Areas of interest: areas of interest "Hehai University Jiangning Campus Yifu Library"
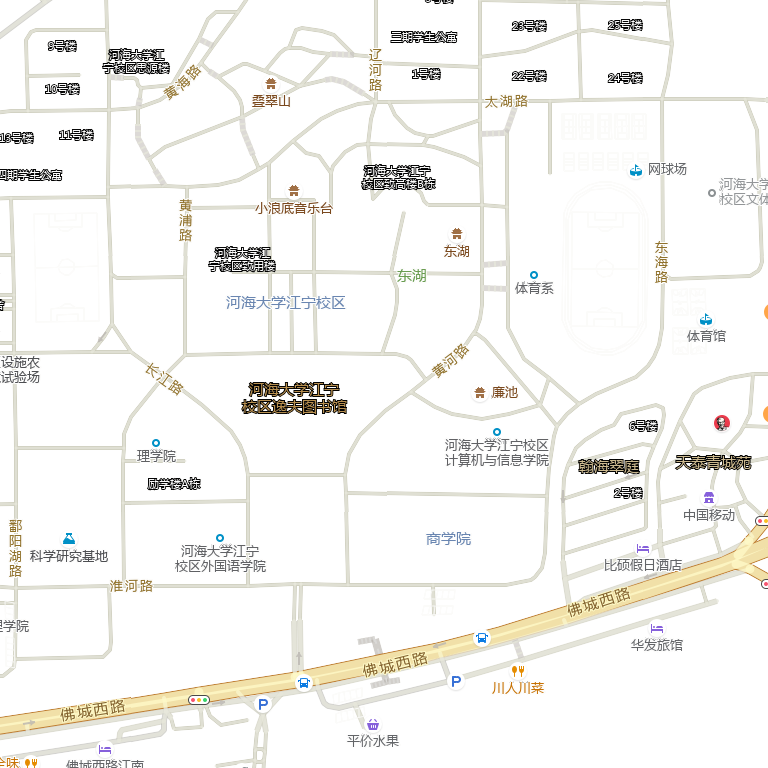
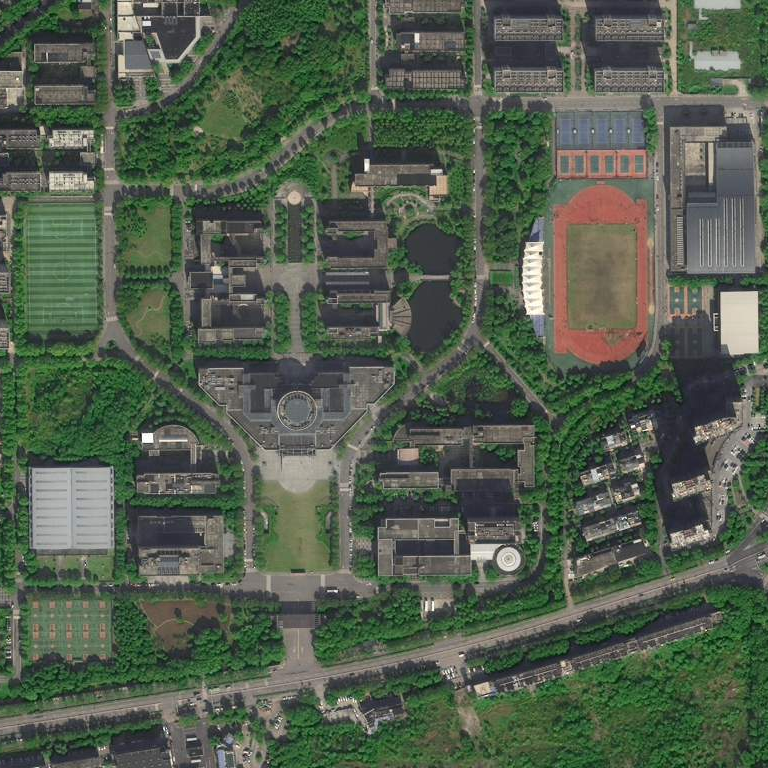